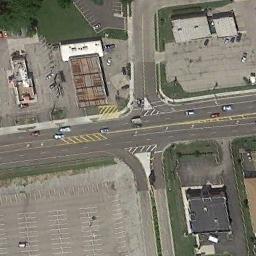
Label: intersection